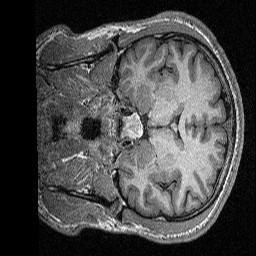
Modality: T1w
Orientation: coronal
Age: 23
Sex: male
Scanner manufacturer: siemens
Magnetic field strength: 3 T
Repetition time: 2.3 s
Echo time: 0.00298 s